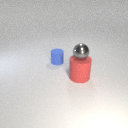
large red rubber cylinder in front of small blue rubber cylinder